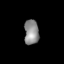
Tissue: lung
Cell type: T cells
Senescence score: 0.2127
Nuclear area (px): 359
Mean DAPI intensity: 139.635